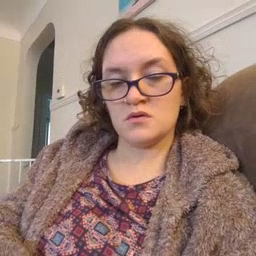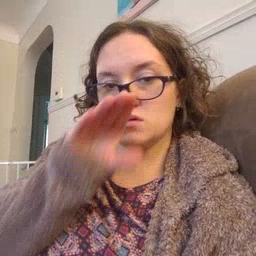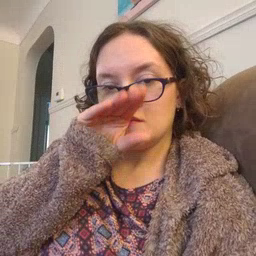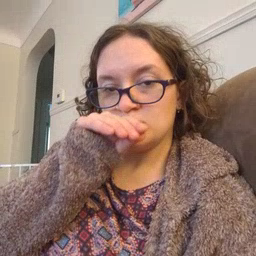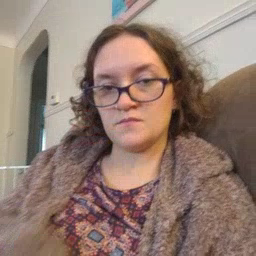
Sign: goose